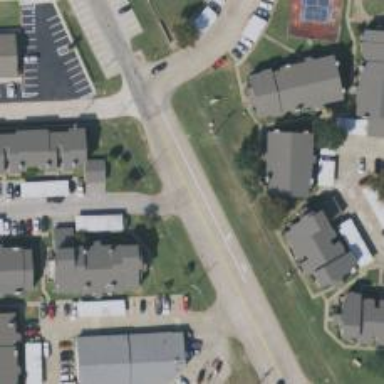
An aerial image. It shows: Residential road.